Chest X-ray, PA view. Patient: 64 years old, sex M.
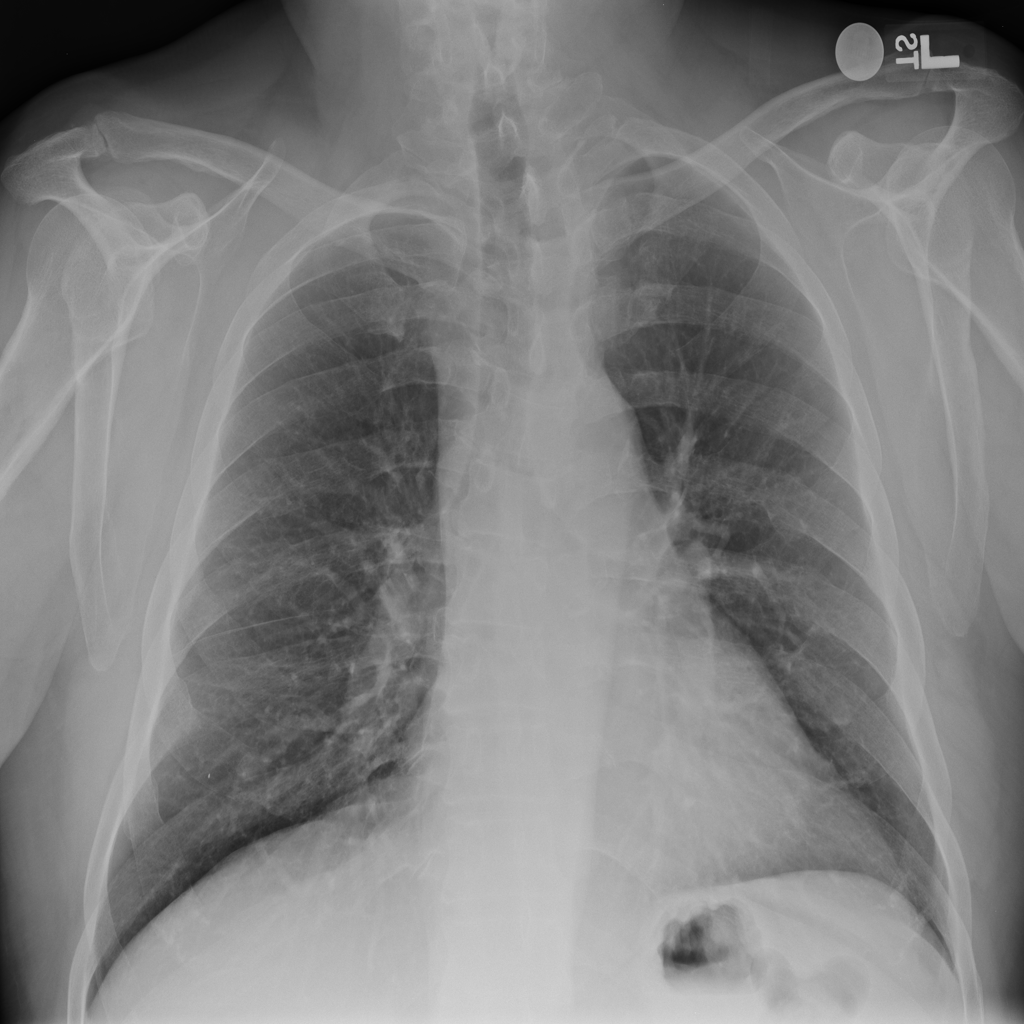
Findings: No Finding